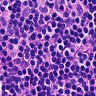
Metastatic tissue present: no